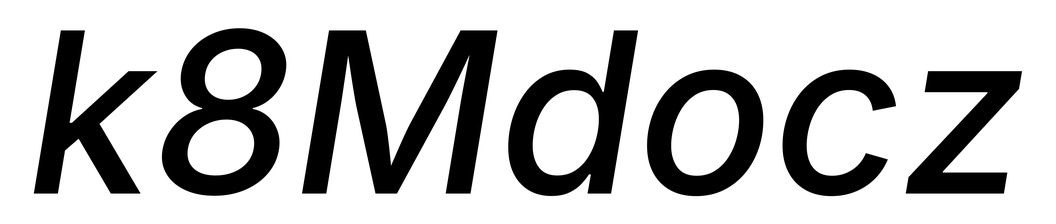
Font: Inter-Italic_Medium_Italic